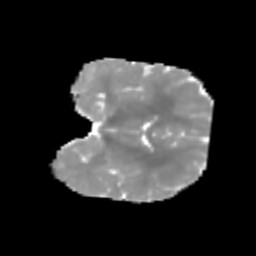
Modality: MD
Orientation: coronal
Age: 6
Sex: female
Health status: healthy